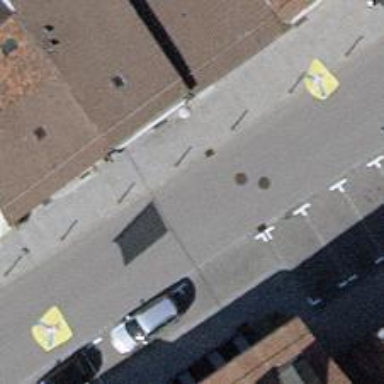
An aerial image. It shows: Bollard.